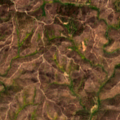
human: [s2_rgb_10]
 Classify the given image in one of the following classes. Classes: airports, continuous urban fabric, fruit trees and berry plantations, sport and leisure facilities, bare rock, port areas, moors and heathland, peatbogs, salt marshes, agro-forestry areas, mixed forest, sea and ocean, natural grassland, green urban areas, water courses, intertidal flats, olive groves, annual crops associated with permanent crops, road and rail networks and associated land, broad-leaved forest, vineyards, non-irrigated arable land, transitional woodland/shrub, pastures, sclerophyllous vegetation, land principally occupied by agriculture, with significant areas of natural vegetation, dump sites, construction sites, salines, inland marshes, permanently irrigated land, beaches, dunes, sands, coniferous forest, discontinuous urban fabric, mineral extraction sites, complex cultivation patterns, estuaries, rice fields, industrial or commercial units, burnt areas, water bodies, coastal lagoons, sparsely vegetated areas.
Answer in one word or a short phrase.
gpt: land principally occupied by agriculture, with significant areas of natural vegetation, coniferous forest, transitional woodland/shrub